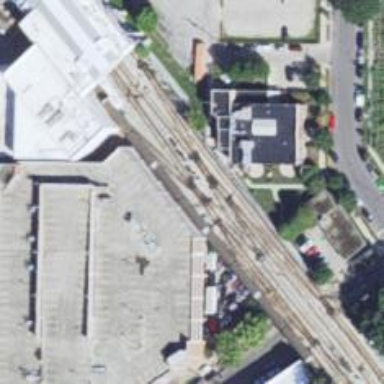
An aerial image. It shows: Electrified rail spur service.